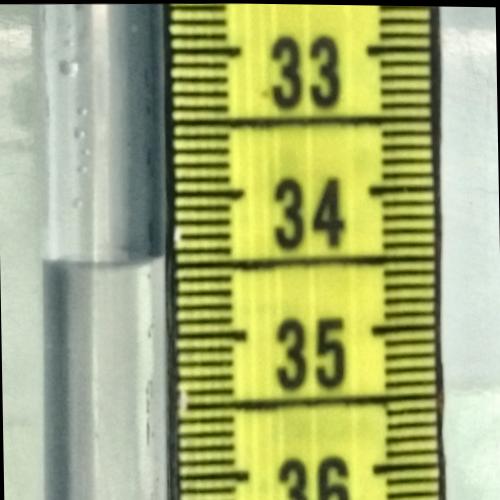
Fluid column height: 34.5 cm